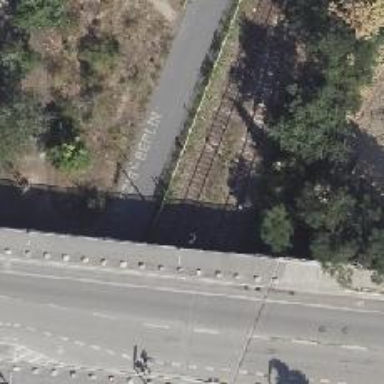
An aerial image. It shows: Railway signal.